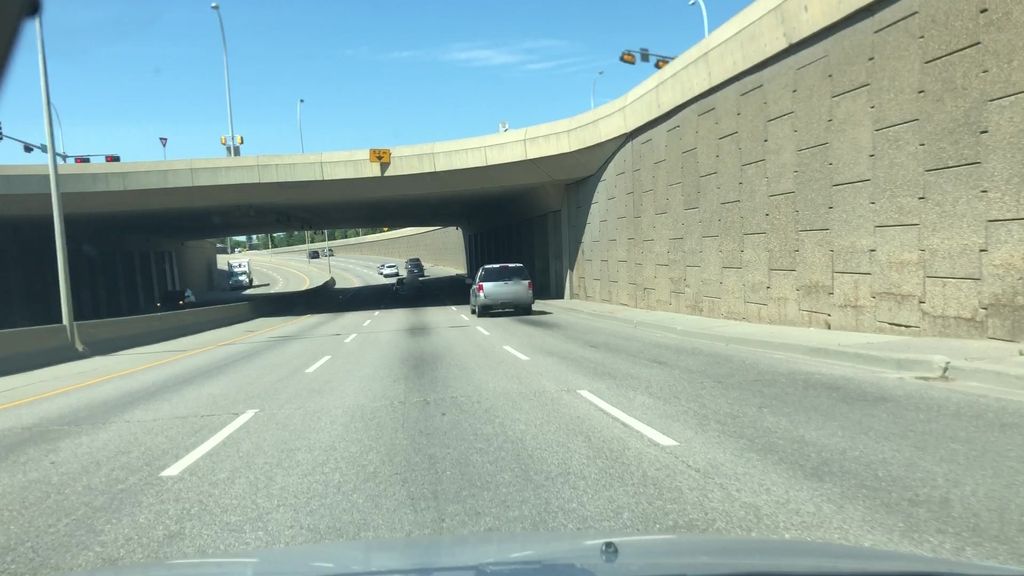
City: edmonton